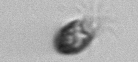
Label: Balanion